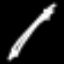
Label: pencil